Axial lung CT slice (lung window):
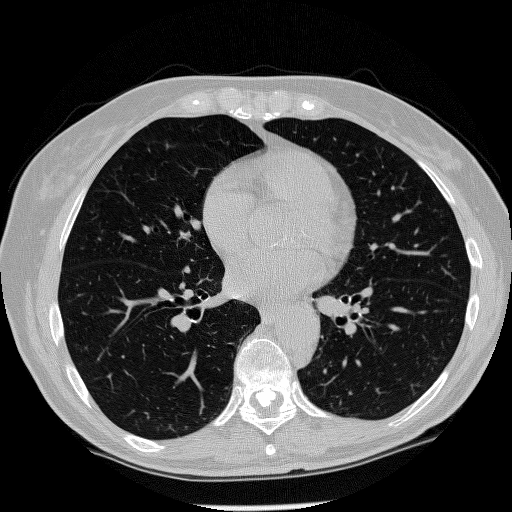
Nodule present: no